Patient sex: M
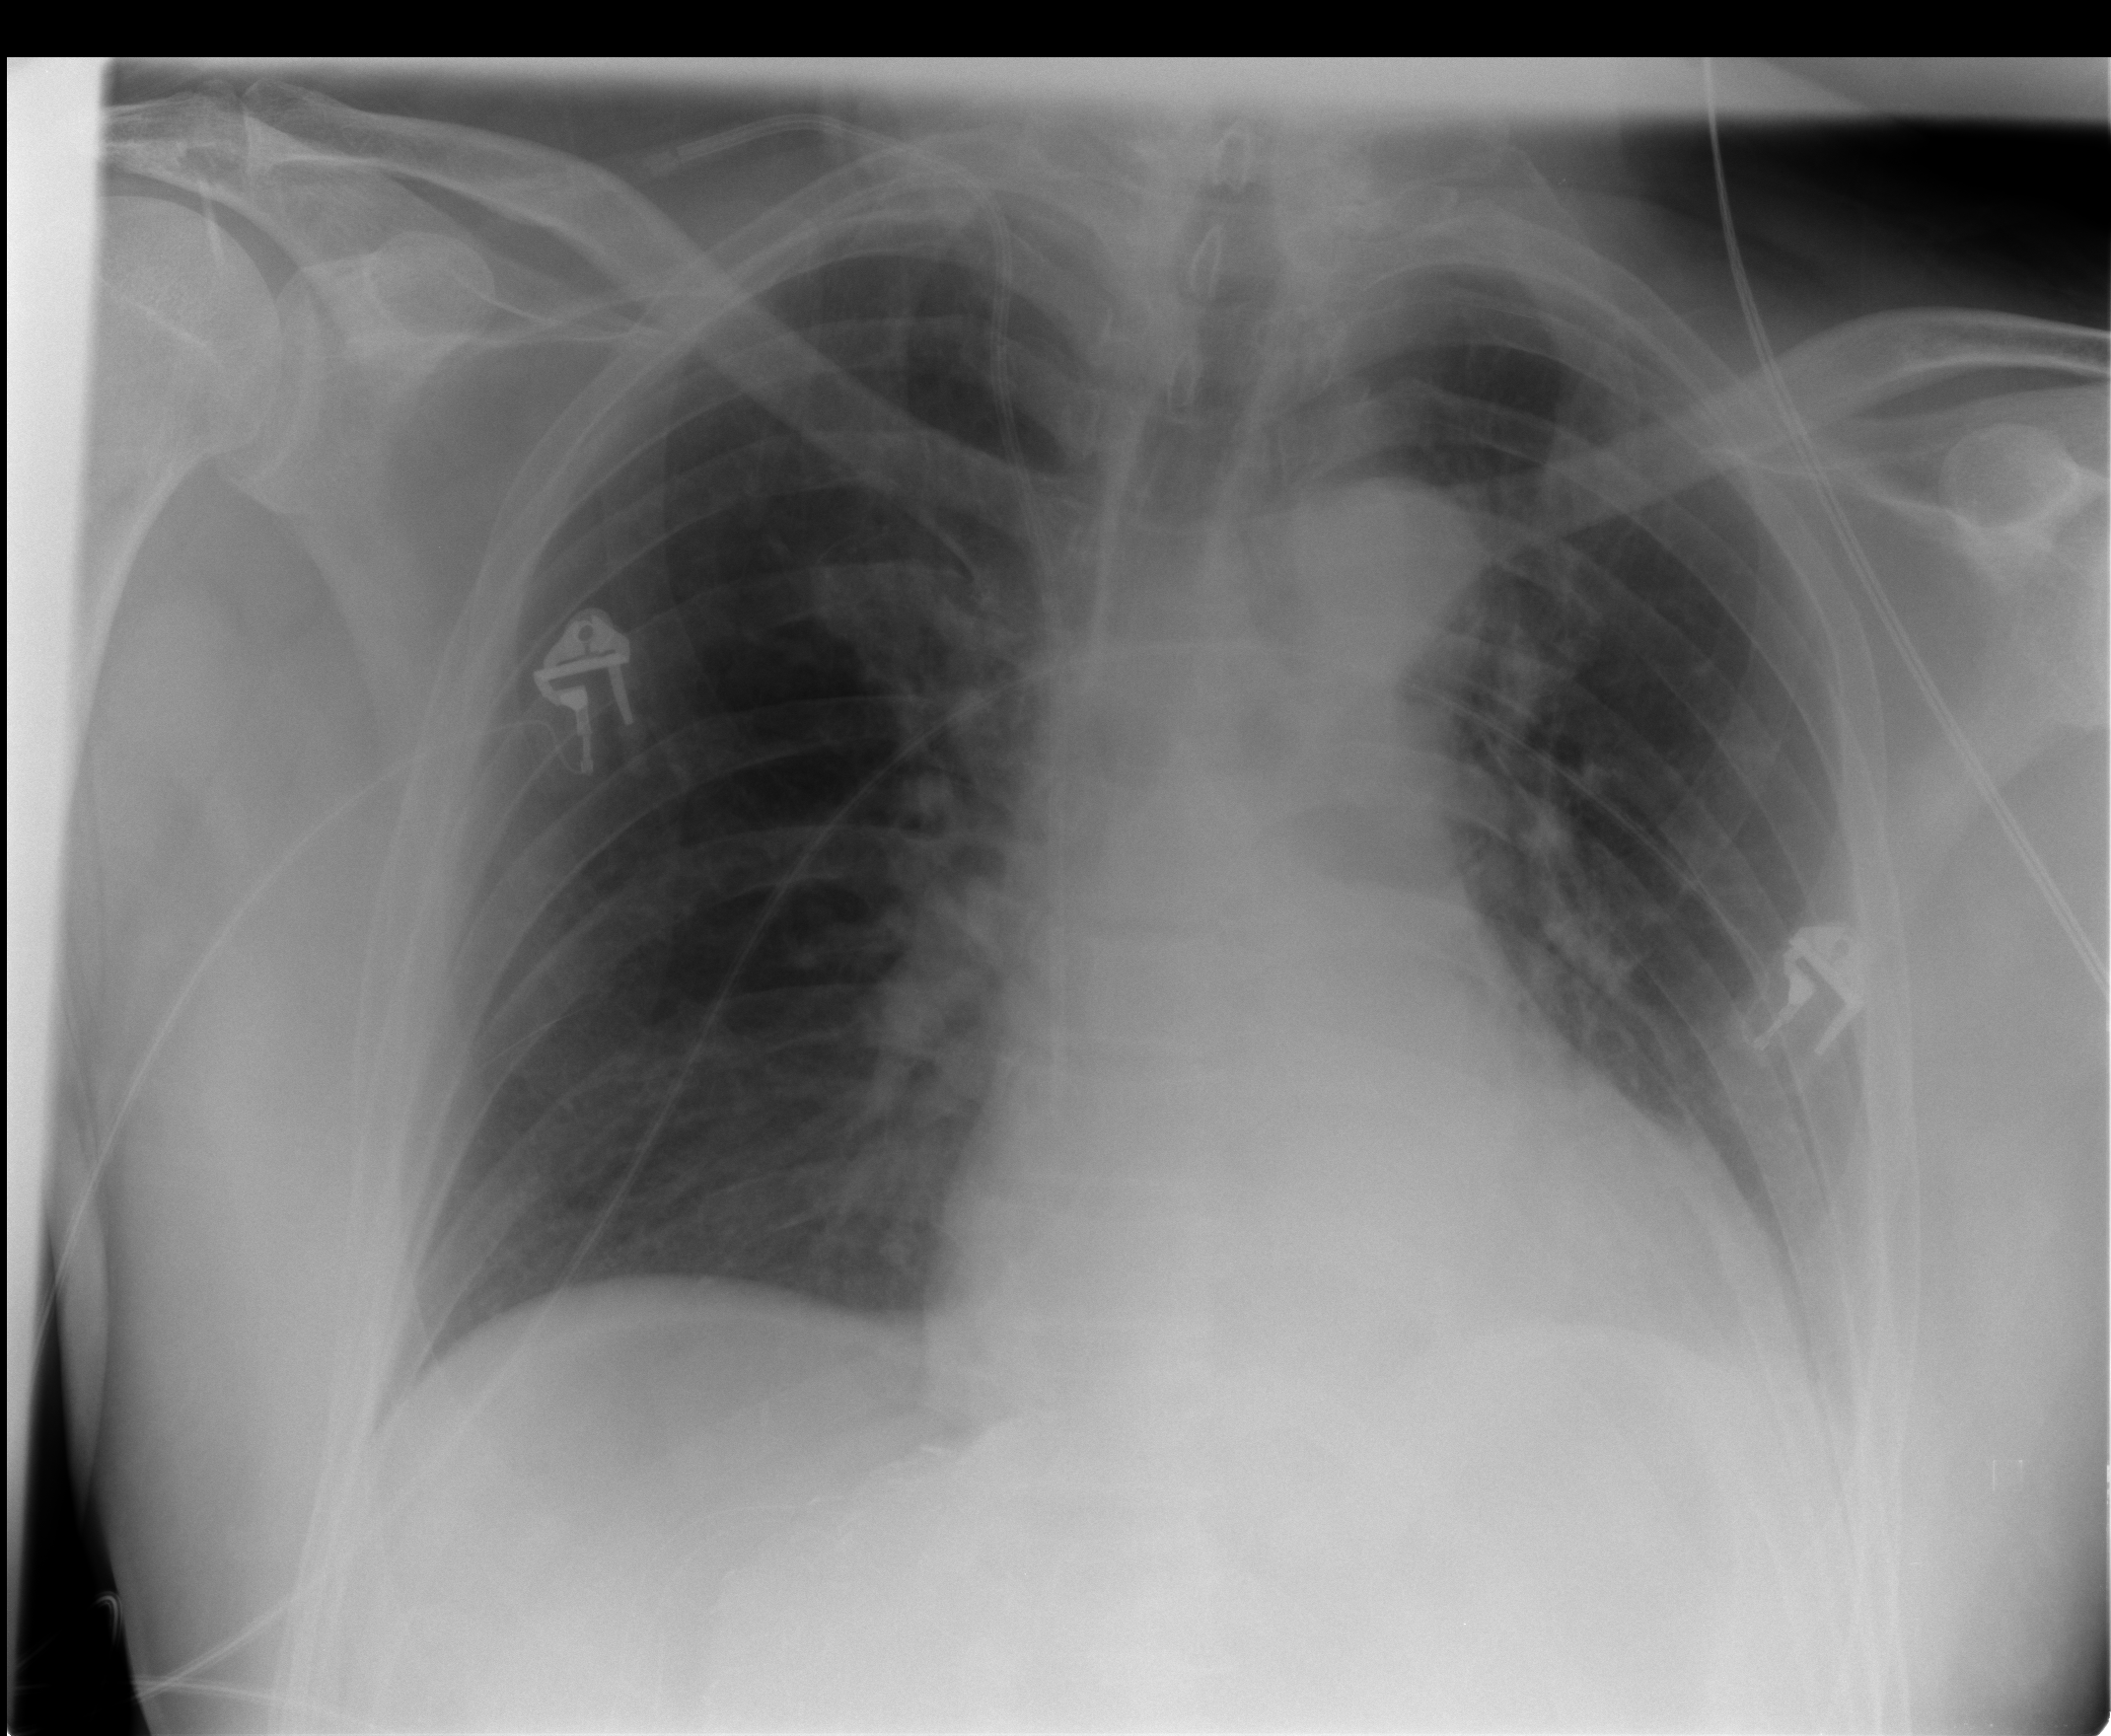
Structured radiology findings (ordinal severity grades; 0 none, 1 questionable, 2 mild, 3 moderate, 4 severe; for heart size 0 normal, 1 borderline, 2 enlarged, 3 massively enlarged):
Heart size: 1
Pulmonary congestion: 2
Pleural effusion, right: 0
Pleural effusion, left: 2
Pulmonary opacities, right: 0
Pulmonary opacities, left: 0
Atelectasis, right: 2
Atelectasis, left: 2